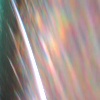
Label: sunburn